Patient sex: F
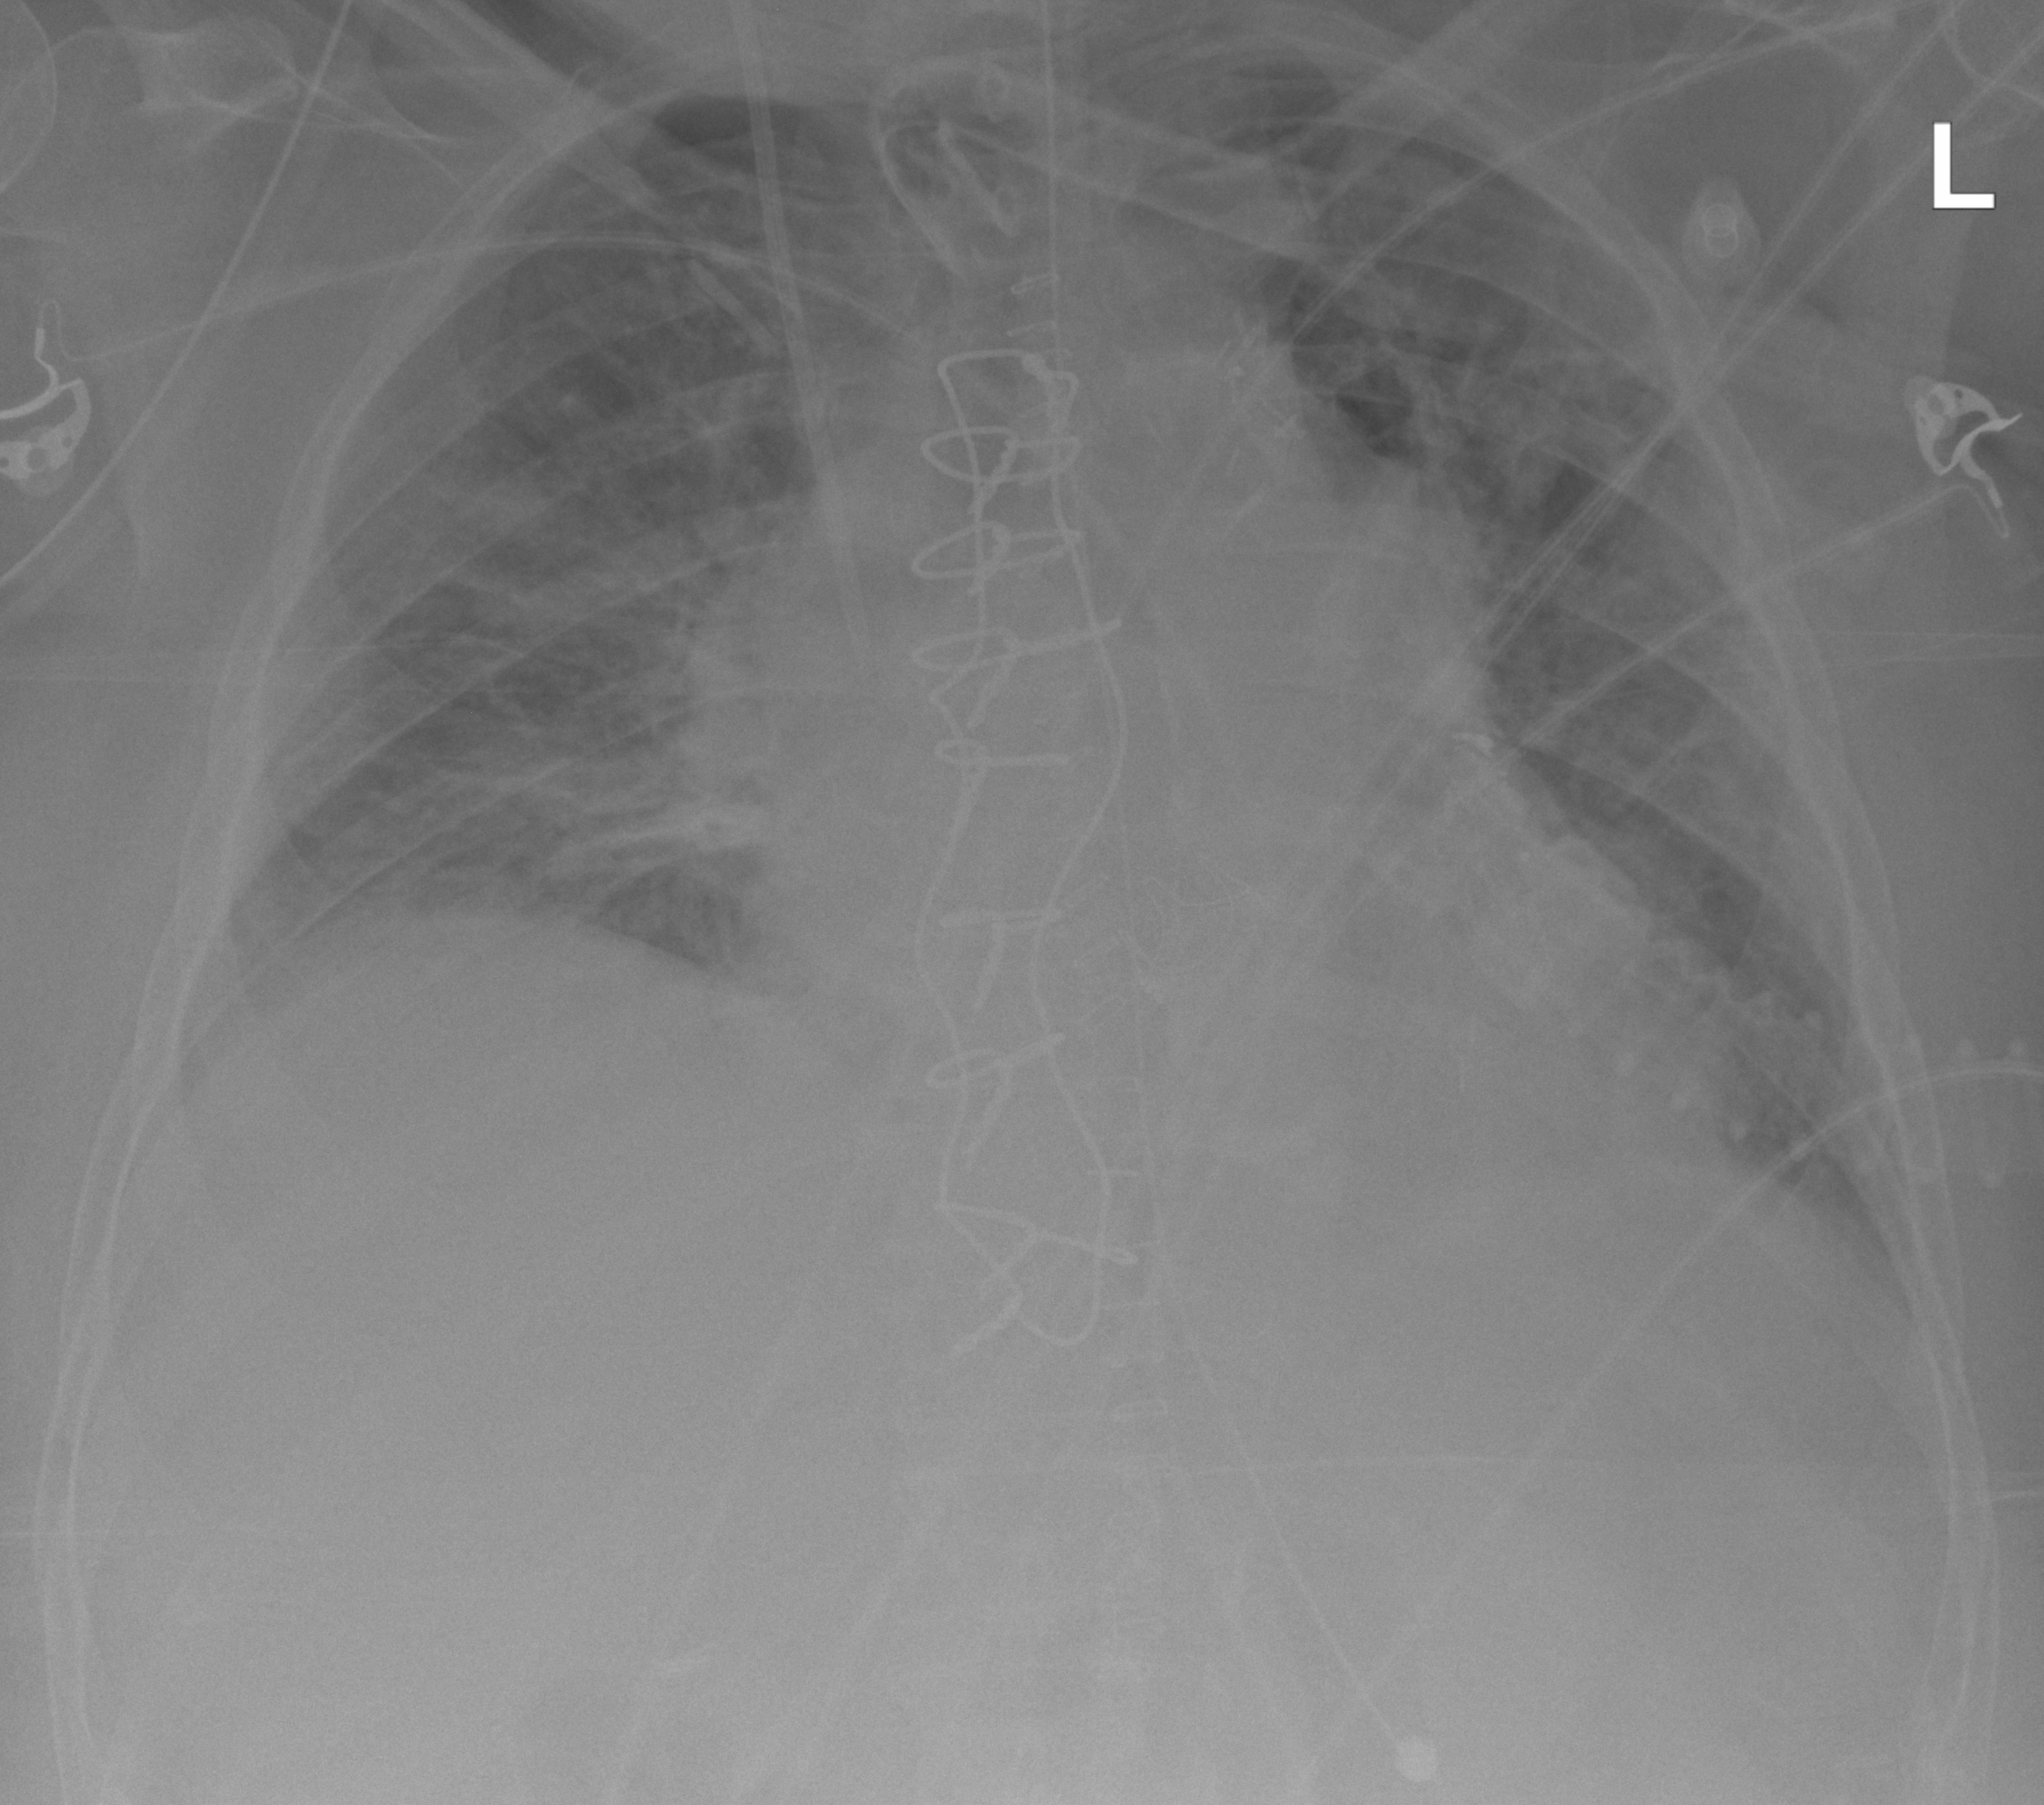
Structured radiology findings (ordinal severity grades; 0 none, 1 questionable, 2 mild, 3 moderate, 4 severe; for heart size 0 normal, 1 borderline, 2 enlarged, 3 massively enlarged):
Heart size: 2
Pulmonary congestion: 2
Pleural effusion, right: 1
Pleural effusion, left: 1
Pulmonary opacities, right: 2
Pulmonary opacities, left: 1
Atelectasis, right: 2
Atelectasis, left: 2